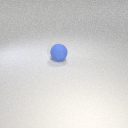
large blue rubber sphere